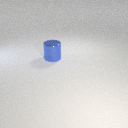
large blue metal cylinder